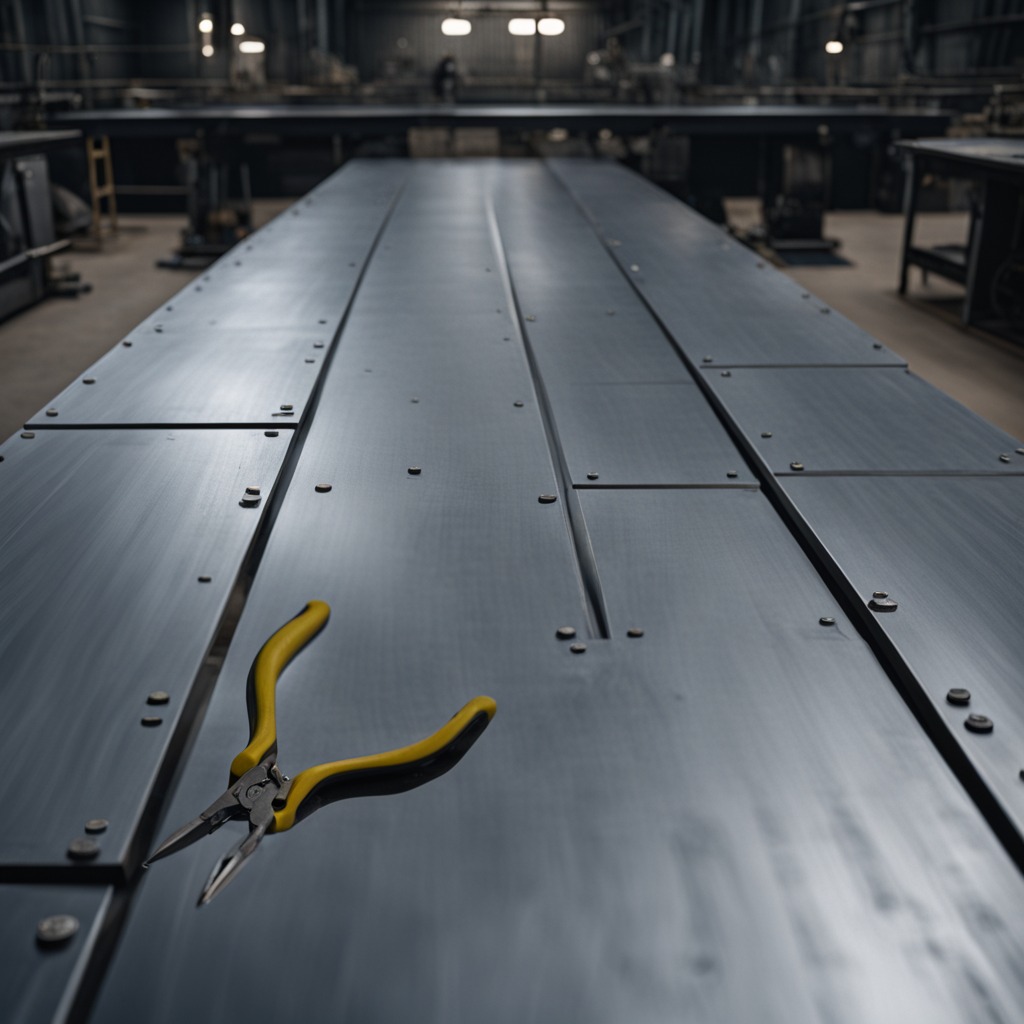
A plier is lying on a cold steel table in a mining workshop.